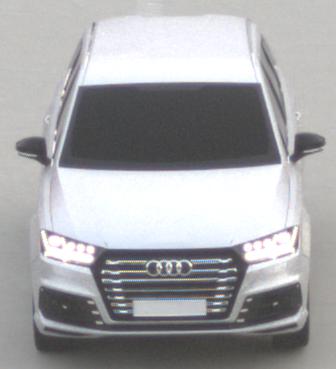
Make: Audi
Model: SQ7
Detailed model: -
Model produced from: 2016
Model produced until: 2018
Doors: 5
Color: white
Road condition: dry road
Daytime: sunrise or sunset
Contrast: low contrast